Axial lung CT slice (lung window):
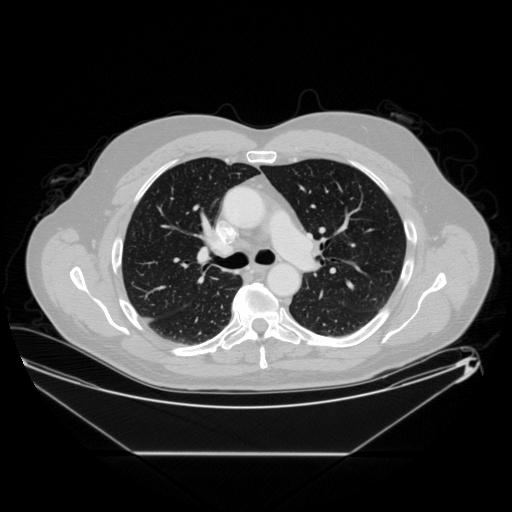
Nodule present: no